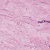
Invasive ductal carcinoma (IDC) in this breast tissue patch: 0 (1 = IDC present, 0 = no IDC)